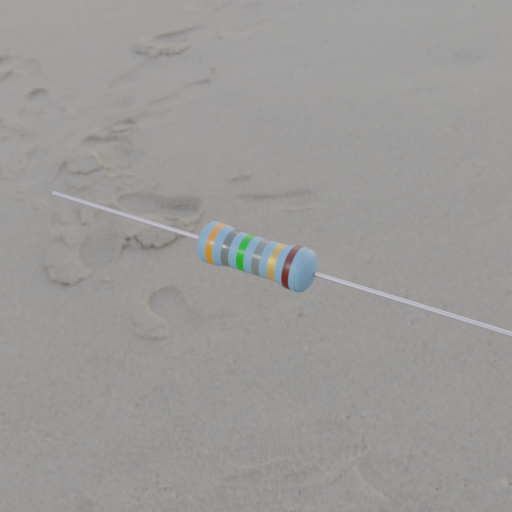
Resistor colour bands (in order): orange, gray, green, gray, gold, brown